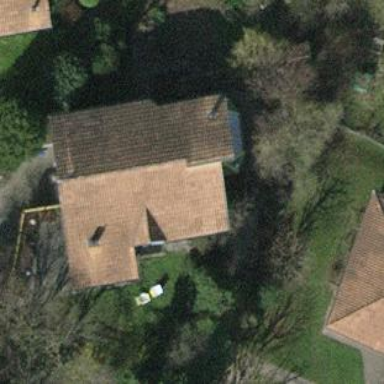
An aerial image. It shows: Detached building with gabled roof.